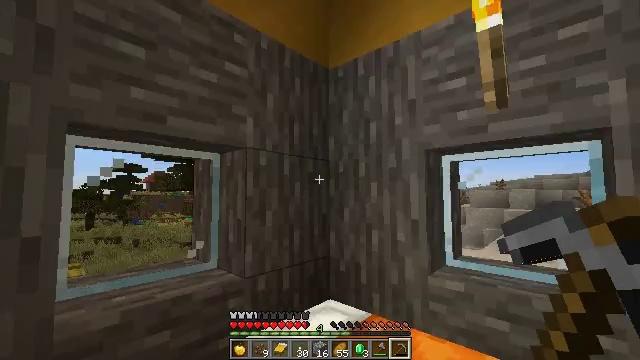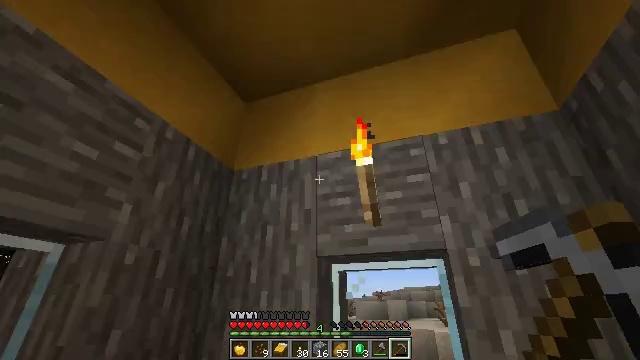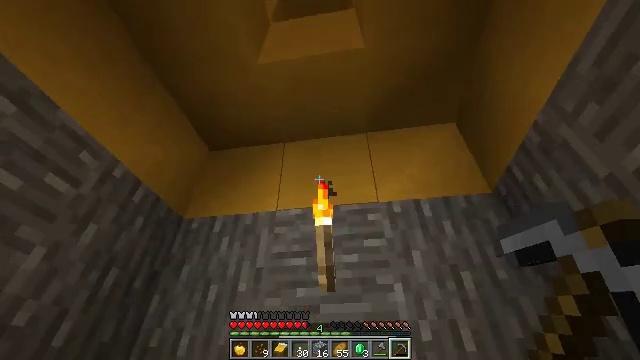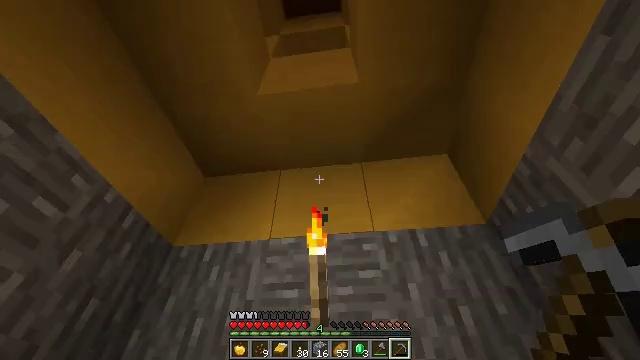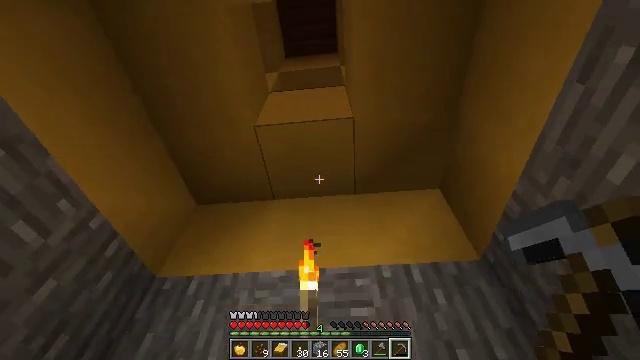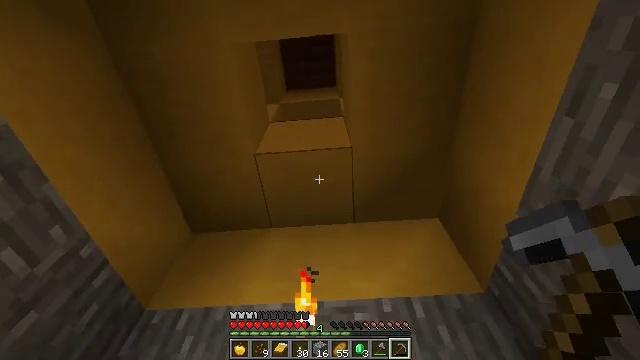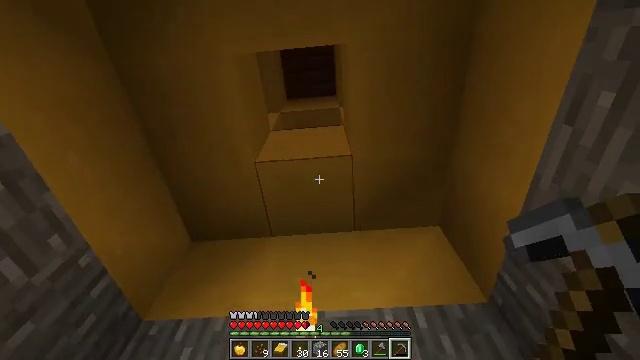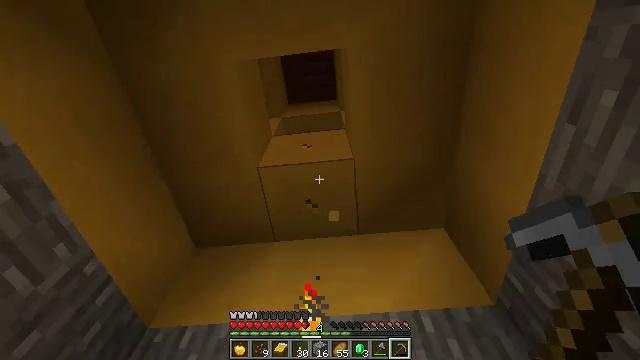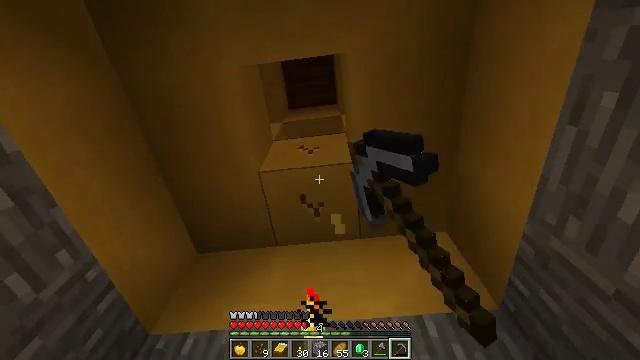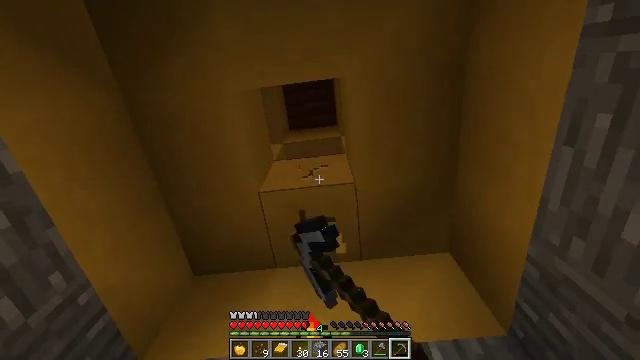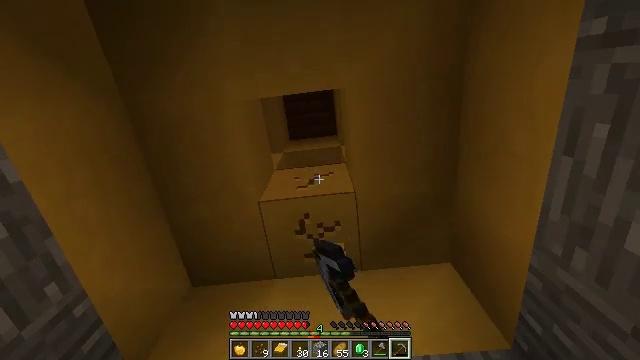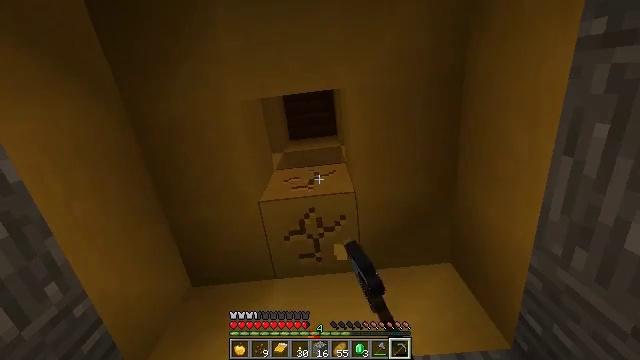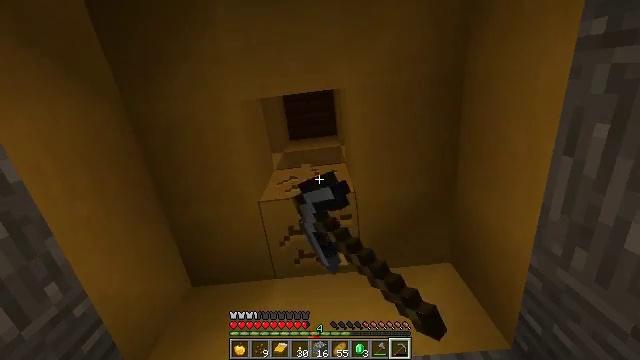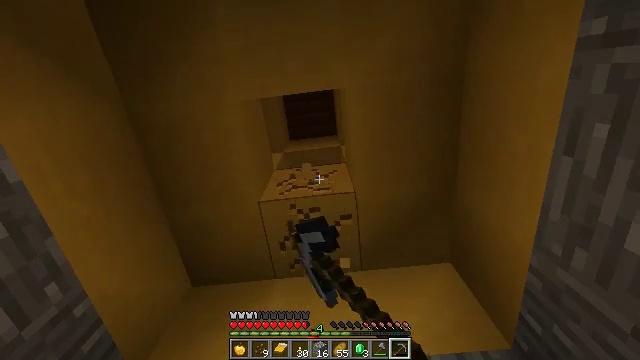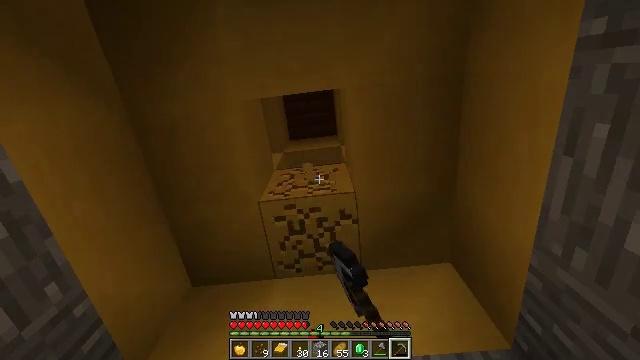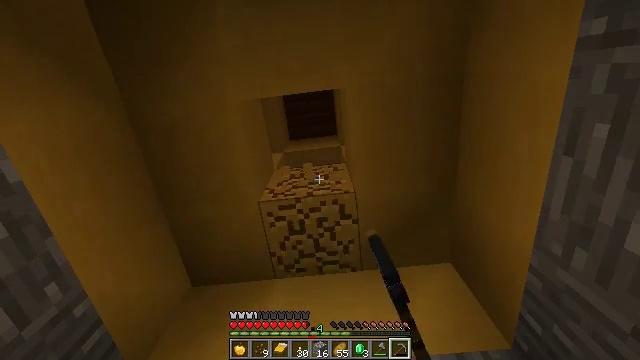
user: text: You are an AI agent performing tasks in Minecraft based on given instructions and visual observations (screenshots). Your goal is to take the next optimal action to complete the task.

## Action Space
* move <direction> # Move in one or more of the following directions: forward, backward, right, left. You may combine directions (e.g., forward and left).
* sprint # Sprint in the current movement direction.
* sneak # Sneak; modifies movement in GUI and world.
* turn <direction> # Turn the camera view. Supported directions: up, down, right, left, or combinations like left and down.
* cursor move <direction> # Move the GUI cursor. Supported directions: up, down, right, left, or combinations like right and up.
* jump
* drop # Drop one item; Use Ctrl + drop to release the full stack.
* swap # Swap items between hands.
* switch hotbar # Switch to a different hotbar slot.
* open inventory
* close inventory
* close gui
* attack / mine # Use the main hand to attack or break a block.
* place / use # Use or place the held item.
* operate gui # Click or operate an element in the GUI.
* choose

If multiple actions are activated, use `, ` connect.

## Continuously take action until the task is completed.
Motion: motion action
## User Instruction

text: Break the yellow terracotta block.
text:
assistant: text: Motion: turn right and up
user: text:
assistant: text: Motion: turn right and up
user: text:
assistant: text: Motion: turn right and up
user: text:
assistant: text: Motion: turn right and up
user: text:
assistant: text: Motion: turn up
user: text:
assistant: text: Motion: turn up
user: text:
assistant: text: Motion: turn left, attack / mine
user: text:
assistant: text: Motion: attack / mine
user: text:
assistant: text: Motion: turn up, attack / mine
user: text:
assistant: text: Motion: turn up, attack / mine
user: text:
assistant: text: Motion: attack / mine
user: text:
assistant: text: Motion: attack / mine
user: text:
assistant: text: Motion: attack / mine
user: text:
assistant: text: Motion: attack / mine
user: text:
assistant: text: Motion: attack / mine
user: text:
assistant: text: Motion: attack / mine
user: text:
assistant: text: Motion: attack / mine
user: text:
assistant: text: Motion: attack / mine
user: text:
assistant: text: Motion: attack / mine
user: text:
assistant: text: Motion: attack / mine
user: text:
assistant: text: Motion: attack / mine
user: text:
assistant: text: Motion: turn left and down, attack / mine
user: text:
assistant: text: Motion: turn left and down, attack / mine
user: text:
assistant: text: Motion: turn left and down, attack / mine
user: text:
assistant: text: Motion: turn left, attack / mine
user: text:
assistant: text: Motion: attack / mine
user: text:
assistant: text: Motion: attack / mine
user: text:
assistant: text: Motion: attack / mine
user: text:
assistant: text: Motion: attack / mine
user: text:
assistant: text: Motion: attack / mine